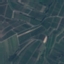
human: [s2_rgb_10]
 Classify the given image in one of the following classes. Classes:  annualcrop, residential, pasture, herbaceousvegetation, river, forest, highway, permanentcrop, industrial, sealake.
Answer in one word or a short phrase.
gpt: PermanentCrop